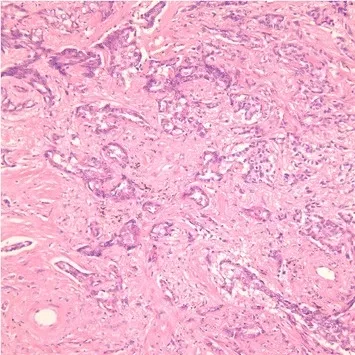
H&E stain of the patient's lung adenocarcinoma specimen under 20x magnification.
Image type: pathology (h&e)